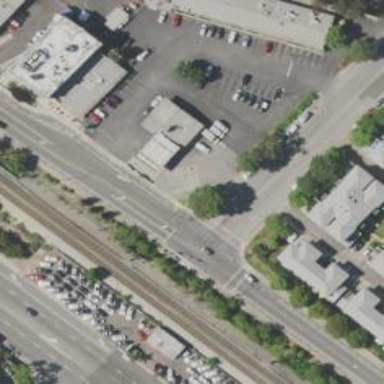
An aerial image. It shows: Convenience shop.